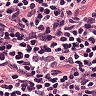
Metastatic tissue present: no